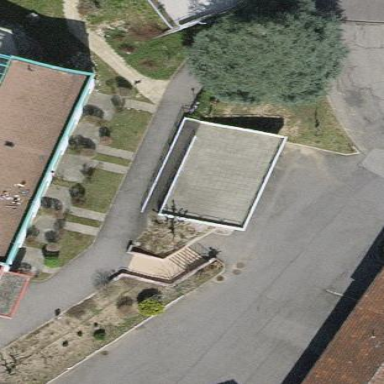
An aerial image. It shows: Garage building.